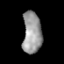
Tissue: prostate
Cell type: T cells
Senescence score: 0.3566
Nuclear area (px): 770
Mean DAPI intensity: 153.051